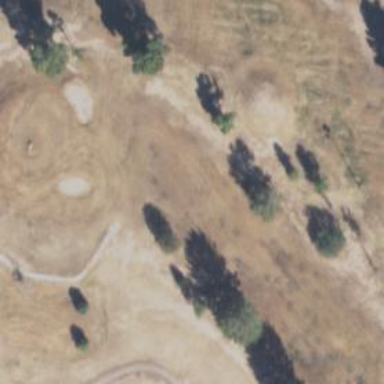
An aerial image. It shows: View of golf hole.